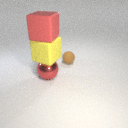
large red metal sphere to the left of small brown rubber sphere